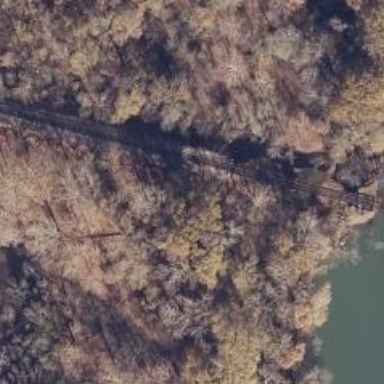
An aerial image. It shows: Railway bridge.